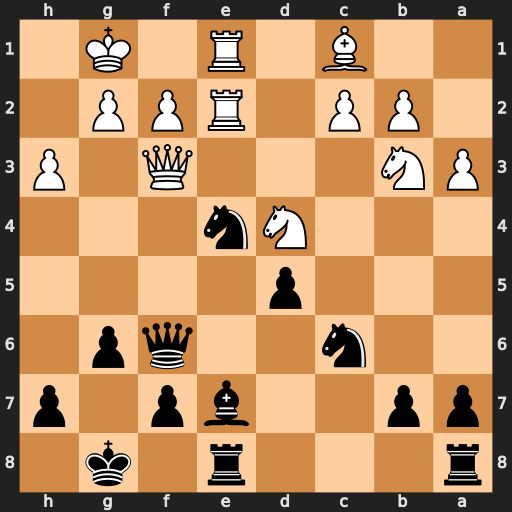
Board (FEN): r3r1k1/pp2bp1p/2n2qp1/3p4/3Nn3/PN3Q1P/1PP1RPP1/2B1R1K1
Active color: b
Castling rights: -
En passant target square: -
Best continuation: Nxd4 Nxd4 Qxd4